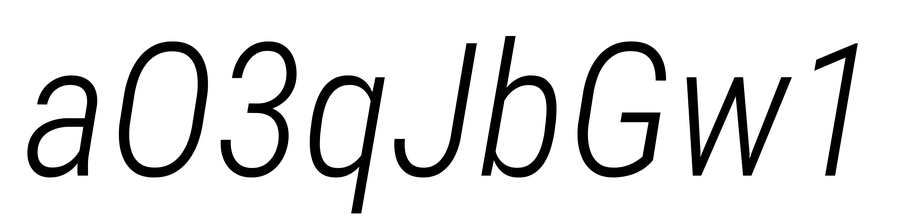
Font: Roboto-Italic_Condensed_Light_Italic